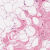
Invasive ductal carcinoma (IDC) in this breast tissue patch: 0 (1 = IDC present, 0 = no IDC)